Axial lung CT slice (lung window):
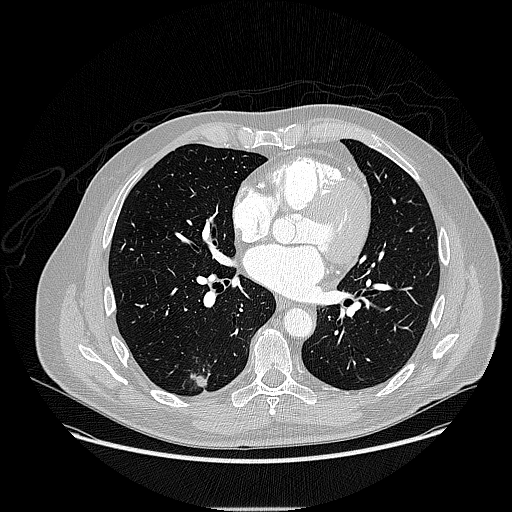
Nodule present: yes
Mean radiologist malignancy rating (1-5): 3.75